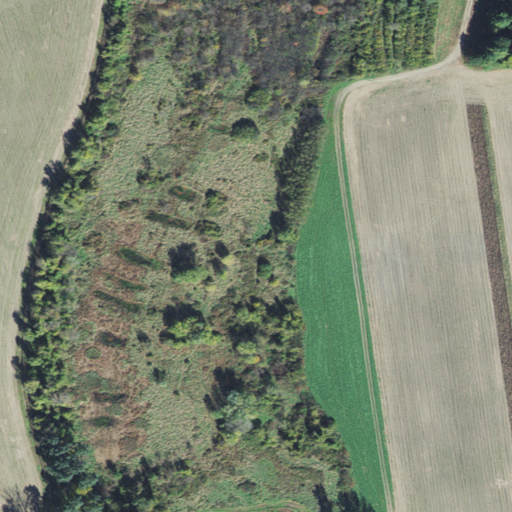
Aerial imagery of bench in Massachusetts named Bennett Meadow containing cultivated crops, woody wetlands, pasture, herbaceous wetlands, and deciduous forest